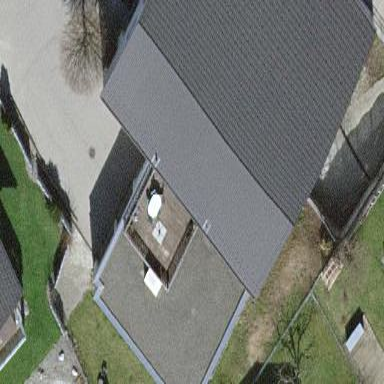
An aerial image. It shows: Building with flat gray roof. The overall color of the building is light gray.